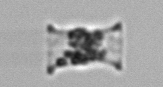
Label: Eucampia